高一 · 代数
设函数 $f(x)=\left\{\begin{array}{c}\left|x^{2}-x-2\right|, x \geq a \\ a x-6, x<a\end{array}\right.$ 是定义在 $R$ 上的增函数, 则实数 $a$ 取值范围 ( )
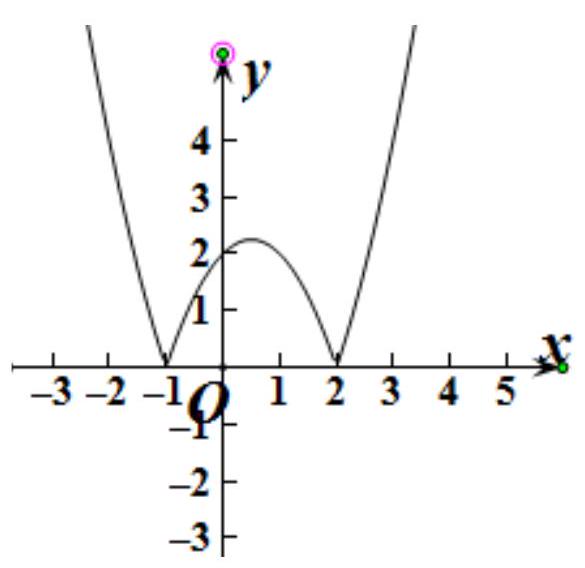
A. $[2,+\infty)$
B. $[0,3]$
C. $[2,3]$
D. $[2,4]$
答案: D
解析: 【详解】

画出函数 $y=\left|x^{2}-x-2\right|$ 的图象如下图所示,

结合图象可得, 要使函数 $(x)=\left\{\begin{array}{c}\left|x^{2}-x-2\right|, x \geq a, \\ a x-6, x<a,\end{array}\right.$ 是在 $R$ 上的增函数,

需满足 $\left\{\begin{array}{c}a \geq 2 \\ a^{2}-a-2 \geq a^{2}-6\end{array}\right.$, 解得 $2 \leq x \leq 4$.

所以实数 $\boldsymbol{a}$ 取值范围是 $[2,4]$.

故选 D.

【点睛】

解答本题的关键有两个: (1) 画出函数的图象, 结合图象求解, 增强了解题的直观性和形象性; (2) 讨论函数在实数集上的单调性时, 除了考虑每个段上的单调性之外, 还要考虑在分界点处的函数值的大小关系.